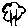
Label: tree